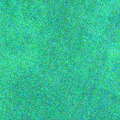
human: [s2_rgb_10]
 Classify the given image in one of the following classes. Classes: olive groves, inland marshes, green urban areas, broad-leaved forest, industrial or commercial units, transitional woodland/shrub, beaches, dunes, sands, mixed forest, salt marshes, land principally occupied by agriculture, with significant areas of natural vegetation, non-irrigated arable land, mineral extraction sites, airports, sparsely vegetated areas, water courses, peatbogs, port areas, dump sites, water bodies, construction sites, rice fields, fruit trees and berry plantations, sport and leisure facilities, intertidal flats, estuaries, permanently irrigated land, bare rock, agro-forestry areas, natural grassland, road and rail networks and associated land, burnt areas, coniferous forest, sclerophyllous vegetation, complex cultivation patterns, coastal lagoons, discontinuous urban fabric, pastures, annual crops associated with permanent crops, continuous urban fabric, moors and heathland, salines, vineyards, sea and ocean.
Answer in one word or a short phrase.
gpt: sea and ocean